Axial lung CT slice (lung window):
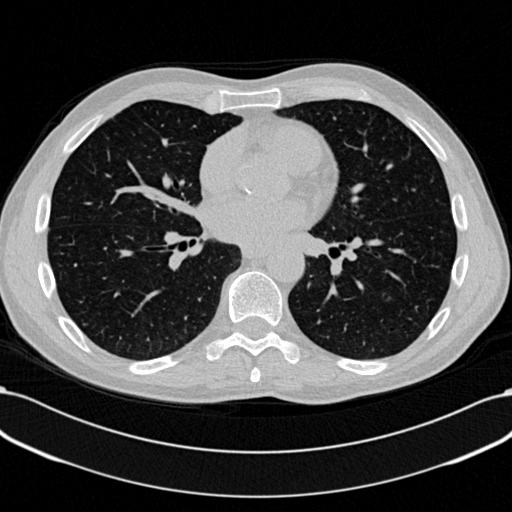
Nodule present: no